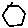
Label: hexagon